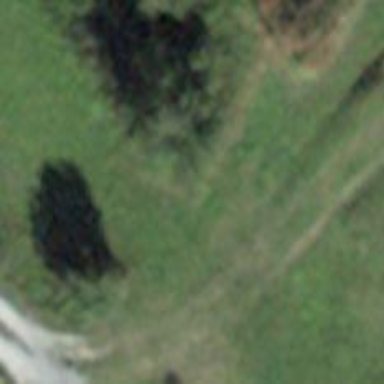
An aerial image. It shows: Grassy track road with grade 4 track type.